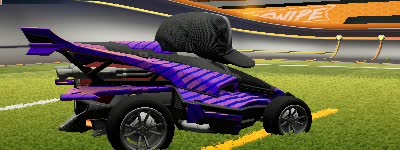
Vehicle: aftershock